Question: I'm running the following code in a console program :-
'''
var query = string.Format("select * from Win32_Process");
var searcher = new ManagementObjectSearcher(query);
var collection = searcher.Get();
foreach (ManagementObject o in collection)
{
if(o["CommandLine"] == null) continue;
if (o["ProcessId"] == null) continue;
if( o["ExecutionState"] == null)continue;
var executionState =o["ExecutionState"].ToString();
var commandLine = o["CommandLine"].ToString();
var processId = o["ProcessId"];
Console.WriteLine("{0}: {1} [{2}]",
processId,
executionState,
commandLine);
}
'''
However the Execution state is always null. Anyone know why? I've tried running as Administrator.
using process explorer, I definitely have a process in a suspended state :-

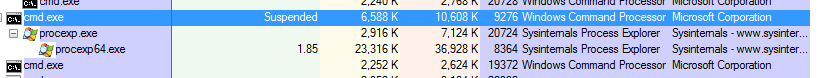
Answer: Looks like 'ExecutionState' isn't implemented and is always 'null'. The <URL> do.